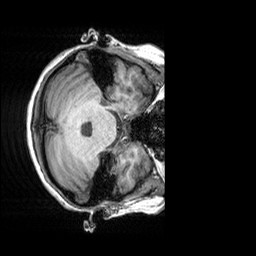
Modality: T1w
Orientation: axial
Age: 27
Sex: female
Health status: healthy
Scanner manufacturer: siemens
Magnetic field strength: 3 T
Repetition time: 2.3 s
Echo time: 0.00303 s